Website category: movie
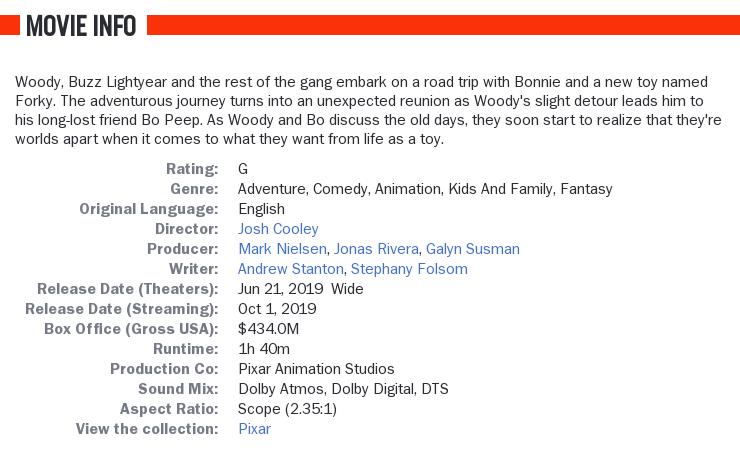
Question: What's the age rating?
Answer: G

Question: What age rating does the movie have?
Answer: G

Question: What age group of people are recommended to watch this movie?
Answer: G

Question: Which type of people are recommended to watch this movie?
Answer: G

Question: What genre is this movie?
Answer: adventure, comedy, animation, kids and family, fantasy

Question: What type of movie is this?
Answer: adventure, comedy, animation, kids and family, fantasy

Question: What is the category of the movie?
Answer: adventure, comedy, animation, kids and family, fantasy

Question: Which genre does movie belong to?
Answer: adventure, comedy, animation, kids and family, fantasy

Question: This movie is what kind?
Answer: adventure, comedy, animation, kids and family, fantasy

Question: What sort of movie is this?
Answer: adventure, comedy, animation, kids and family, fantasy

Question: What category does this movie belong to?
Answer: adventure, comedy, animation, kids and family, fantasy

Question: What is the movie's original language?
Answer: English

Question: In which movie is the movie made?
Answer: English

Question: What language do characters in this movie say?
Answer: English

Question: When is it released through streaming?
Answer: Oct 1, 2019

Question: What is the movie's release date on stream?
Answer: Oct 1, 2019

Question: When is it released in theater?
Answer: Jun 21, 2019 wide

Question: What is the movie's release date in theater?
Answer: Jun 21, 2019 wide

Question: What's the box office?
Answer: $434.0M

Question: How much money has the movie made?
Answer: $434.0M

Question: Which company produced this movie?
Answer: Pixar Animation Studios

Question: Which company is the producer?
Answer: Pixar Animation Studios

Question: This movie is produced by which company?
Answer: Pixar Animation Studios

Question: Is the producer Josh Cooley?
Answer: no

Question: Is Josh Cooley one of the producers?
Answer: no

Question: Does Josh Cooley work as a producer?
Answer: no

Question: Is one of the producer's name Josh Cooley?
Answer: no

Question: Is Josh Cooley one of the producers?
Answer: no

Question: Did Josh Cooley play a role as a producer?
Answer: no

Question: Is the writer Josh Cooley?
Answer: no

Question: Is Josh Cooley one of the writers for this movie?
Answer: no

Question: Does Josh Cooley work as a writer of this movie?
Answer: no

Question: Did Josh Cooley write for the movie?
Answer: no

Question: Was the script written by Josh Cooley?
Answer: no

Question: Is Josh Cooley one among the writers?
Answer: no

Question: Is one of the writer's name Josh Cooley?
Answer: no

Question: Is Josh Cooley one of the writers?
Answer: no

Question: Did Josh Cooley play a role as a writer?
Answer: no

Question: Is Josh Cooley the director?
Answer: yes

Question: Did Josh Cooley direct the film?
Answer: yes

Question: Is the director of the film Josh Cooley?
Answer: yes

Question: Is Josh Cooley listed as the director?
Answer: yes

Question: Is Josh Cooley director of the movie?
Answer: yes

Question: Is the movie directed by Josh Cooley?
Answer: yes

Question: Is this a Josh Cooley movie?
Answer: yes

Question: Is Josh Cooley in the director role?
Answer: yes

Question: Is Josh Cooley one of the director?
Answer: yes

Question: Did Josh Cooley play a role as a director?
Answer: yes

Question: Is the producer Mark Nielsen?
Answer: yes

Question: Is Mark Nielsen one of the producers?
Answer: yes

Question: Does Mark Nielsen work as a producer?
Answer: yes

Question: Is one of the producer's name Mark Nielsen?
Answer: yes

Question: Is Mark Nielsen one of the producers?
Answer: yes

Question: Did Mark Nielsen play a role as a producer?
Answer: yes

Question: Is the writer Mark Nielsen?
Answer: no

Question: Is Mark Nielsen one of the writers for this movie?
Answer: no

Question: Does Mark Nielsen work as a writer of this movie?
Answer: no

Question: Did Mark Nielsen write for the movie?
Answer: no

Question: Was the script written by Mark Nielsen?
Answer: no

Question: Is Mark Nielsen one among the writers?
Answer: no

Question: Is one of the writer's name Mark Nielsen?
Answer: no

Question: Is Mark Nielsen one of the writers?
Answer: no

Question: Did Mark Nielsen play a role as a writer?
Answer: no

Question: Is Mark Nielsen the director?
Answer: no